Interaction volume radius: 5 \u00c5
Interaction volume height: 20 \u00c5
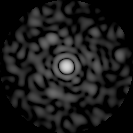
Disorder parameter: 0.8306